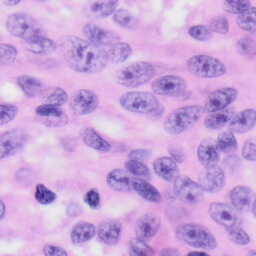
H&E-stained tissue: Skin